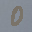
Label: 0